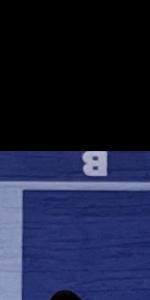
Label: Empty